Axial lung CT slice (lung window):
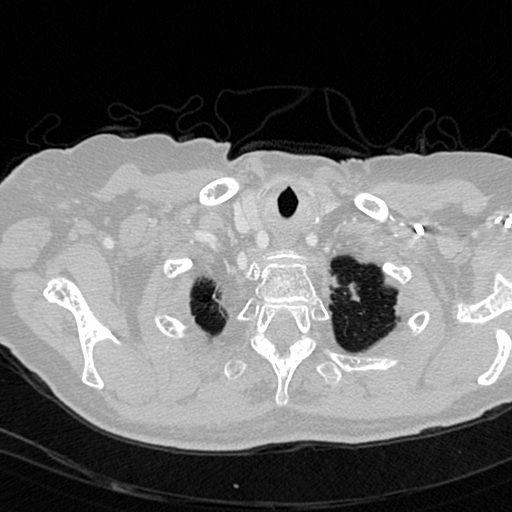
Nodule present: no